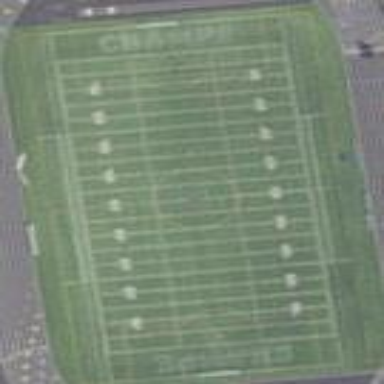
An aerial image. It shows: Grass pitch designated for American football in leisure land area.